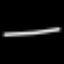
Label: line